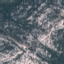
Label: HerbaceousVegetation